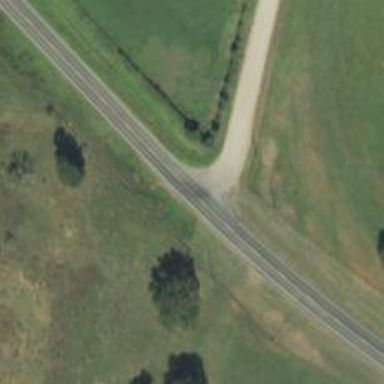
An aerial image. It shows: Secondary road.